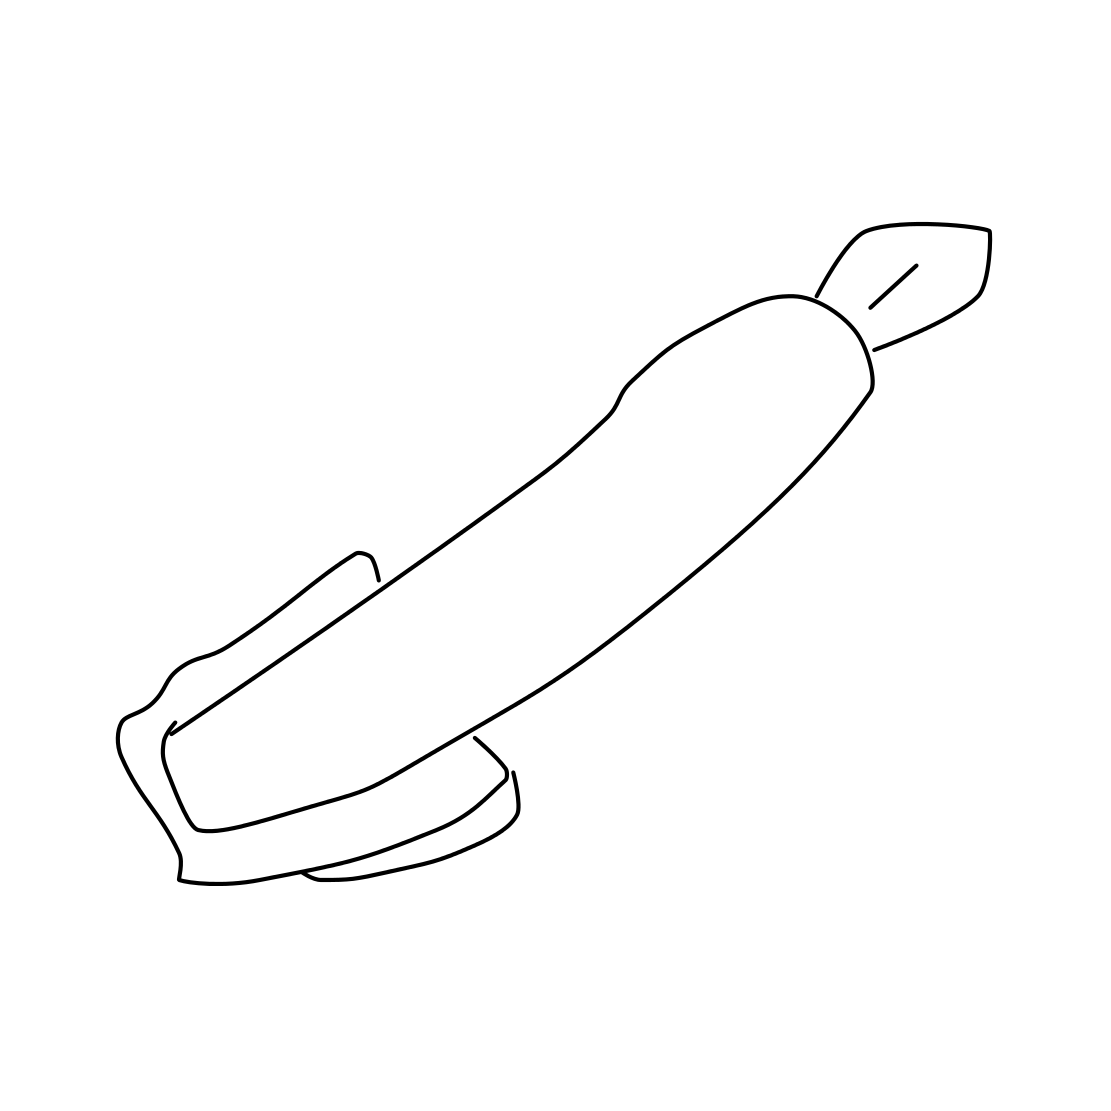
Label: pen